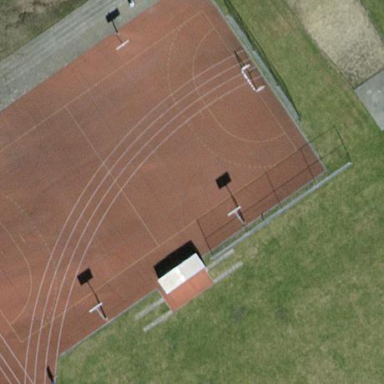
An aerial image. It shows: Basketball court on pitch.